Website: lowes
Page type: store-pickup
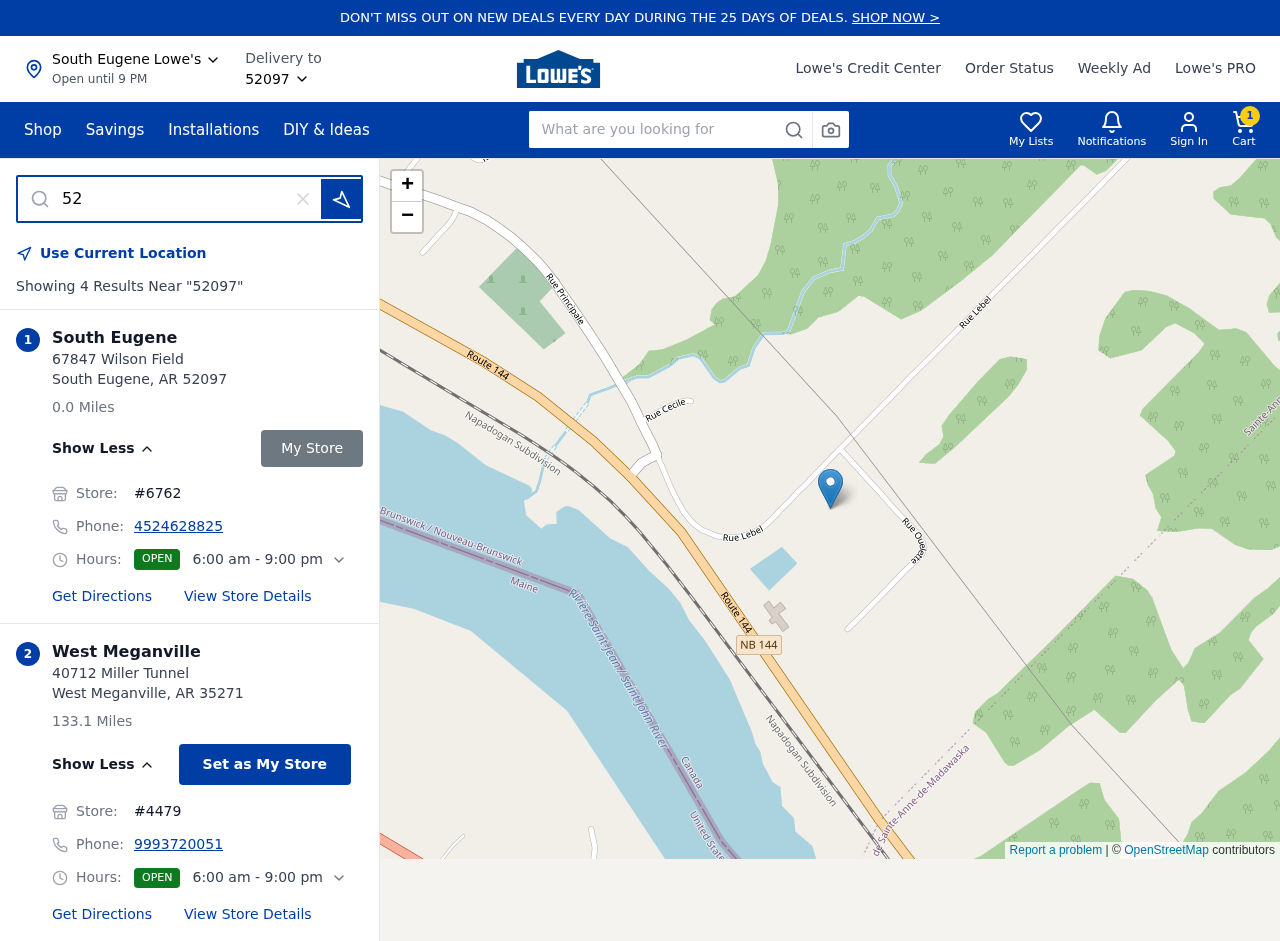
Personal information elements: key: PII_CITY
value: South Eugene
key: PII_CITY2
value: West Meganville
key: PII_LOCATION1_STREET
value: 67847 Wilson Field
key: PII_LOCATION2_POSTCODE
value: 35271
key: PII_LOCATION2_STREET
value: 40712 Miller Tunnel
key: PII_PHONE
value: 4524628825
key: PII_PHONE_ALT
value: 9993720051
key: PII_POSTCODE
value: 52097
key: PII_STATE_ABBR
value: AR
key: PII_POSTCODE3
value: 52097
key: PII_POSTCODE_FULL
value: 52097
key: PII_POSTCODE_NUMERIC
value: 52097
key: PII_STATE_ABBR2
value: AR
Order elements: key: ORDER_NUM_ITEMS
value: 1
Search elements: key: HEADER_SEARCH
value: What are you looking for
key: SEARCH_STORE_LOCATION
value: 52097